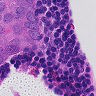
Metastatic tissue present: yes